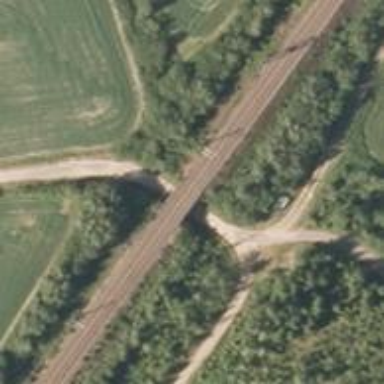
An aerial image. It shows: Continuous rail bridge over railway track.